Question: In index.html
'''
<!DOCTYPE html>
<html>
<head>
<meta charset="utf-8">
<title>hello-backbonejs</title>
<script src="js/jquery.js"></script>
<script src="http://ajax.cdnjs.com/ajax/libs/json2/20110223/json2.js"></script>
<script src="js/underscore.js"></script>
<script src="js/backbone.js"></script>
<script src="js/app/index.js"></script>
</head>
<body></body>
</html>
'''
in index.js
'''
(function($){
// **ListView class**: Our main app view.
var ListView = Backbone.View.extend({
el: $('body'), // attaches 'this.el' to an existing element.
// 'initialize()': Automatically called upon instantiation. Where you make all types of bindings, _excluding_ UI events, such as clicks, etc.
initialize: function(){
_.bindAll(this, 'render'); // fixes loss of context for 'this' within methods
console.log(this);
this.render(); // not all views are self-rendering. This one is.
},
// 'render()': Function in charge of rendering the entire view in 'this.el'. Needs to be manually called by the user.
render: function(){
console.log(this);
$(this.el).append("<ul> <li>hello world</li> </ul>");
}
});
// **listView instance**: Instantiate main app view.
var listView = new ListView();
})(jQuery);
'''
if I access this using file:///C:/Users/usr/Desktop/backbone/index.html, this.el is undefined. why?
If I copy paste the same code in jsfiddle its working. not sure why
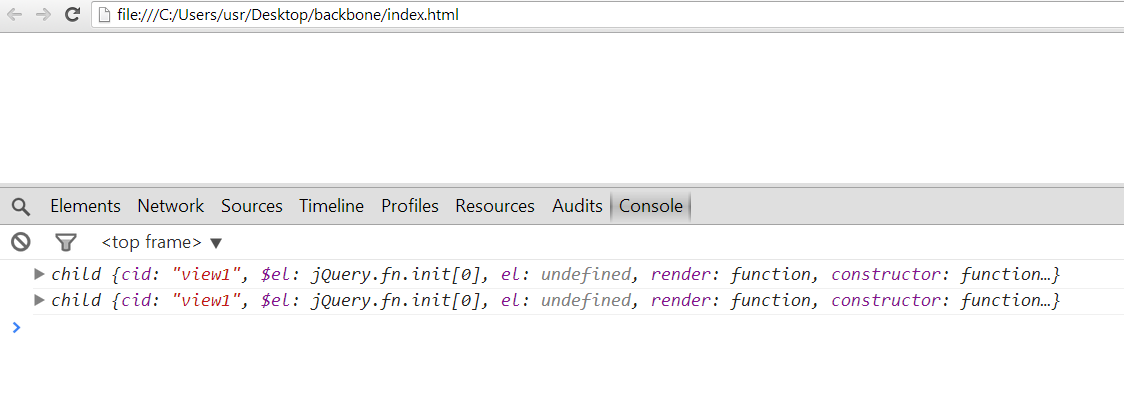
Answer: Your javascript code is being executed prior to the body tag existing in your html document. Put your script tags directly before the closing body tag, like this:
'''
<!DOCTYPE html>
<html>
<head>
<meta charset="utf-8">
<title>hello-backbonejs</title>
</head>
<body>
<!-- content here -->
<script src="http://code.jquery.com/jquery-1.11.0.min.js"></script>
<script src="http://ajax.cdnjs.com/ajax/libs/json2/20110223/json2.js"></script>
<script src="http://cdnjs.cloudflare.com/ajax/libs/underscore.js/1.6.0/underscore-min.js"></script>
<script src="http://cdnjs.cloudflare.com/ajax/libs/backbone.js/1.1.2/backbone-min.js"></script>
<script src="js/app/index.js"></script>
</body>
</html>
'''
I tested this and it works for me with your javascript file